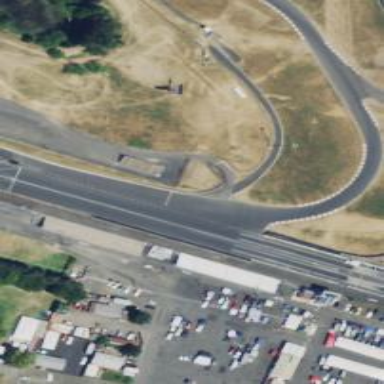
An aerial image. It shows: Motor sport raceway.